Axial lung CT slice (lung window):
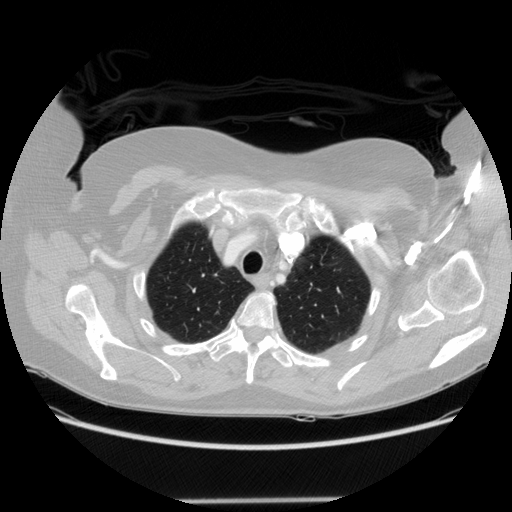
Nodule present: no